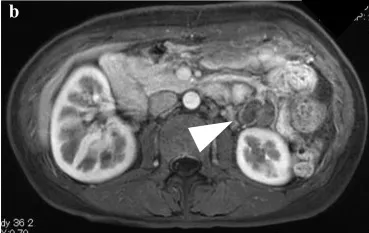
Enhanced CT scan shows a heterogeneously enhancing mass. The latter had mottled calcifications and a cystic portion. T2-weighted MRI showed a low intensity mass separate from the bowel (b).
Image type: radiology (mri)